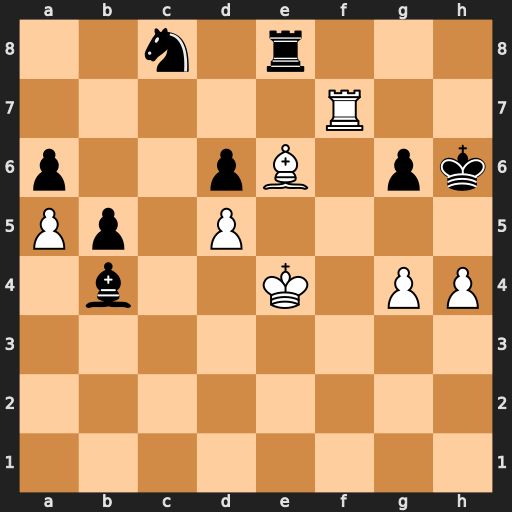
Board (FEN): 2n1r3/5R2/p2pB1pk/Pp1P4/1b2K1PP/8/8/8
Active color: w
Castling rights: -
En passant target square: -
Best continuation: g5+ Kh5 Rh7#